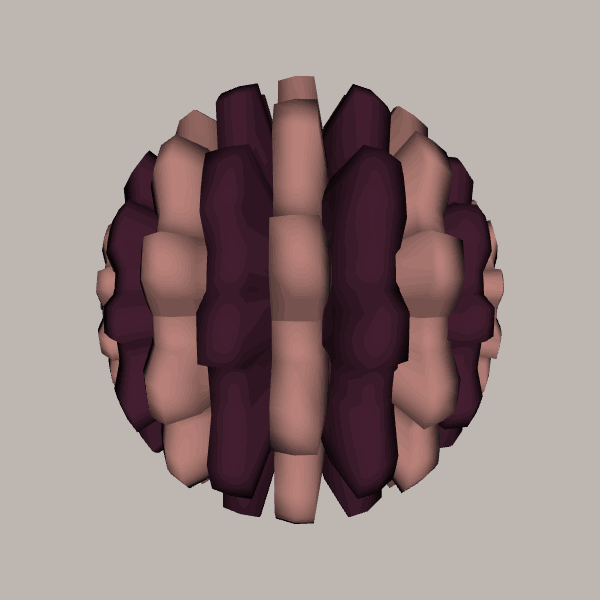
Background: light